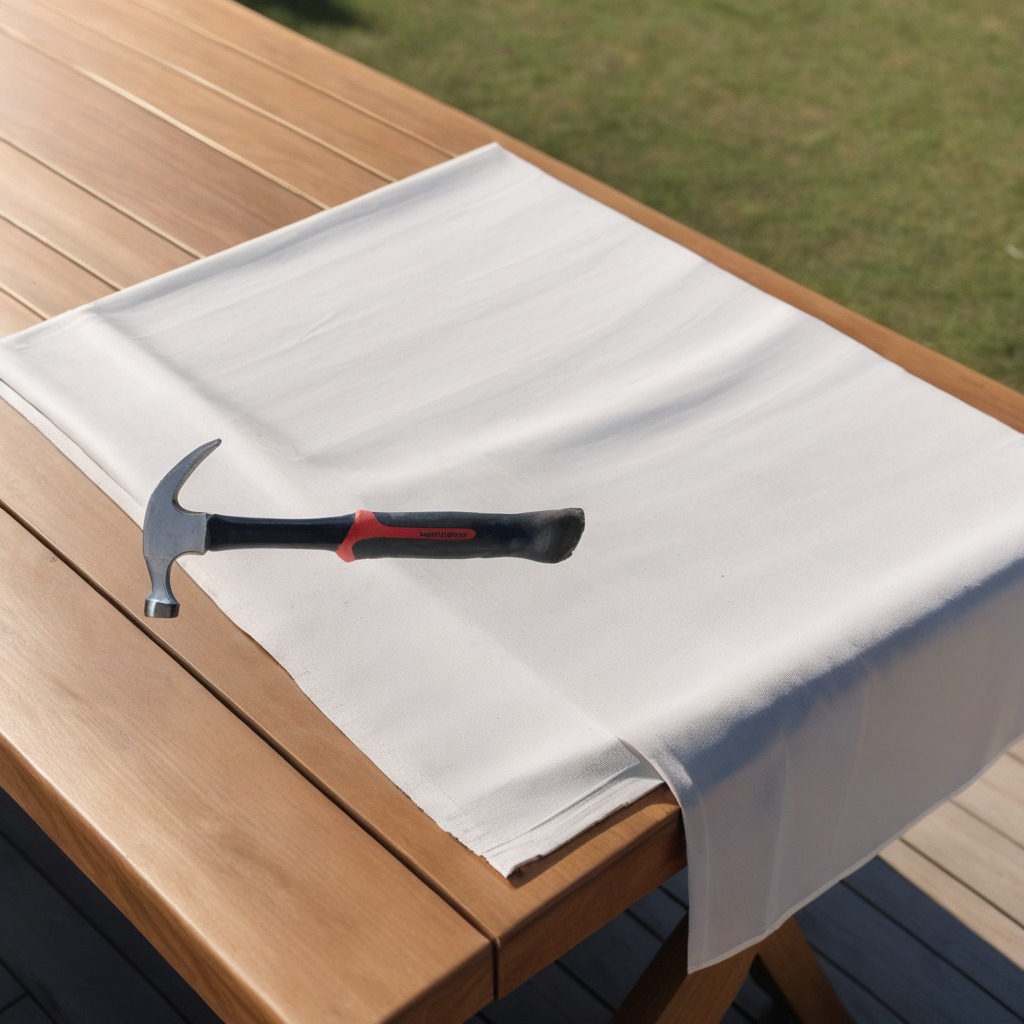
A hammer is lying on the wooden table.